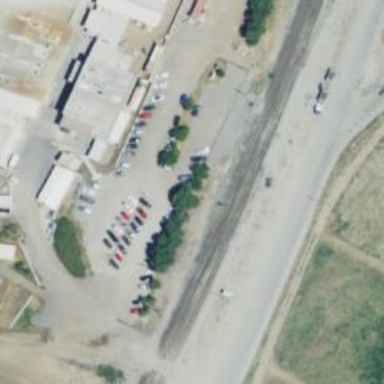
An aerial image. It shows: Railway crossover.